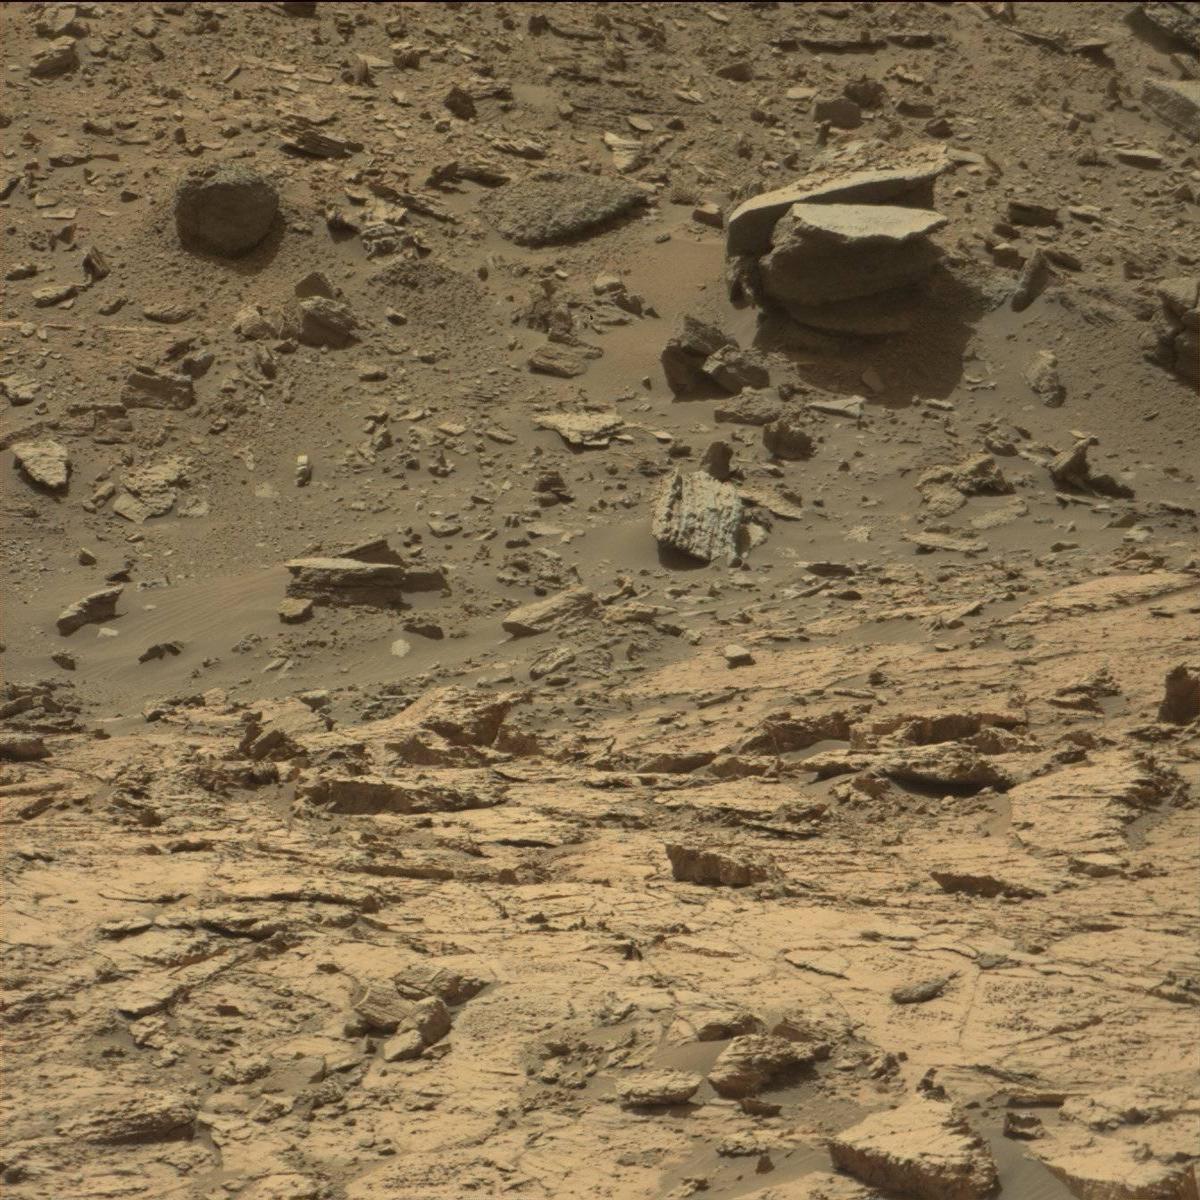
Terrain classes present: Bedrock, Sand / Soil